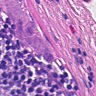
Metastatic tissue present: yes